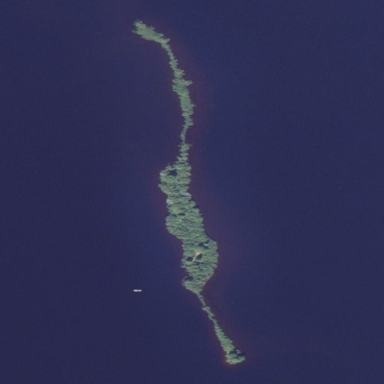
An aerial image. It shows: Island.